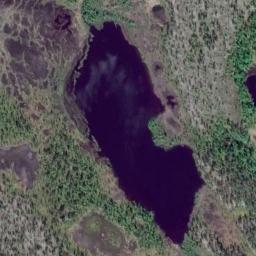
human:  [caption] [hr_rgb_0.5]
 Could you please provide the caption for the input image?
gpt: The lake lies in a sparse forest and the water is dark blue .

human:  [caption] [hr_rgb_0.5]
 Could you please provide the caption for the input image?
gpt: Many trees are around the lake .

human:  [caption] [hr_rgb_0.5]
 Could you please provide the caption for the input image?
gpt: There is an irregular blue lake on the ground with green vegetation .

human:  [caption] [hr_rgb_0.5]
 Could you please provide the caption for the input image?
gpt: There are trees near the lake in the picture .

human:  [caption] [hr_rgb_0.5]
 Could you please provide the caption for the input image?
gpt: There are many green bushes around the lake .